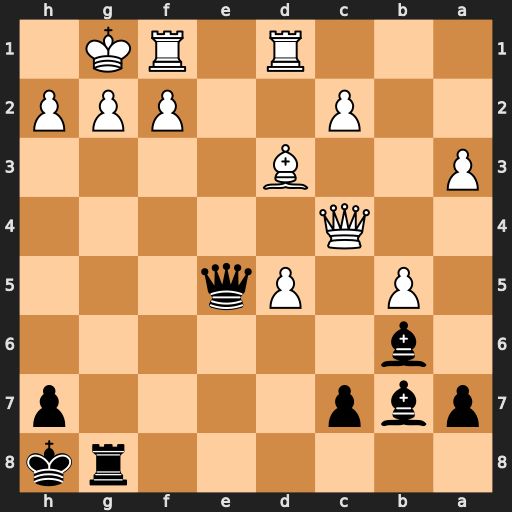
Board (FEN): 6rk/pbp4p/1b6/1P1Pq3/2Q5/P2B4/2P2PPP/3R1RK1
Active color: b
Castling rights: -
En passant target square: -
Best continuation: Bxd5 Qxd5 Qxd5